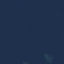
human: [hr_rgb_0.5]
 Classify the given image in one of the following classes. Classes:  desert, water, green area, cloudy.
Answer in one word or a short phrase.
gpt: water